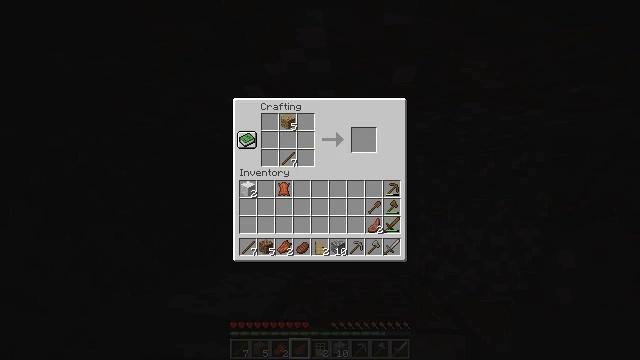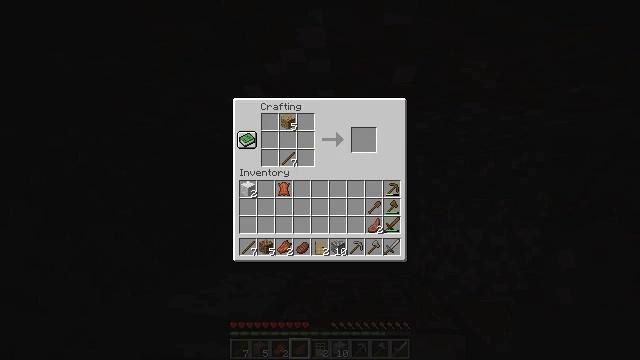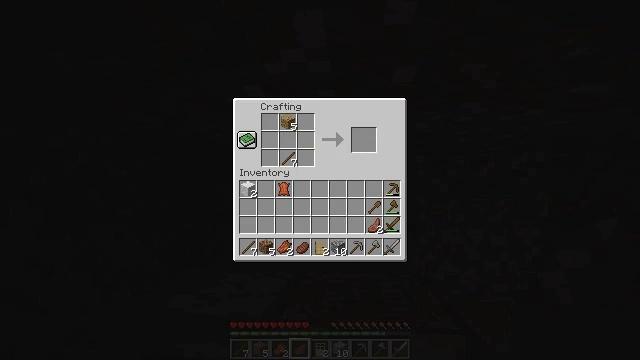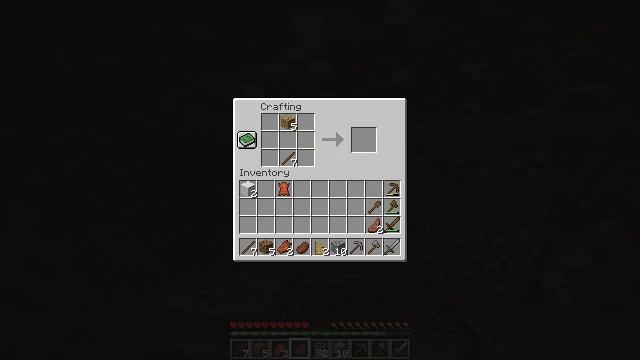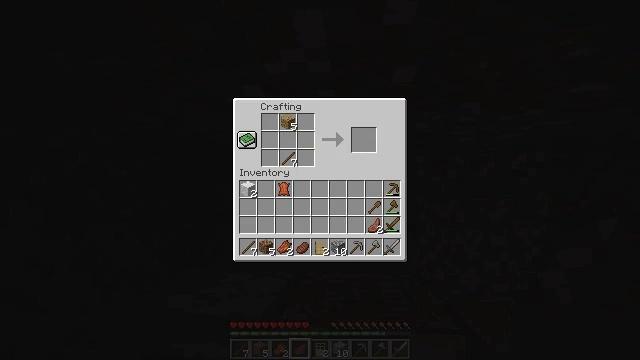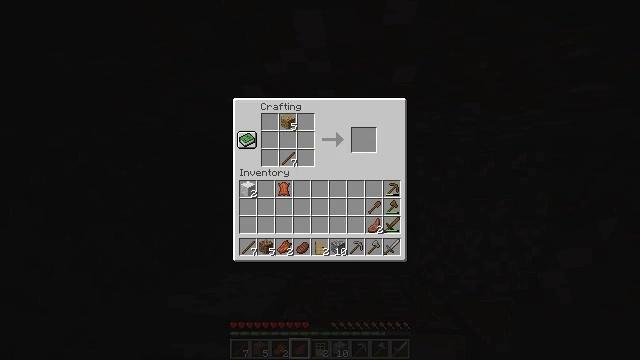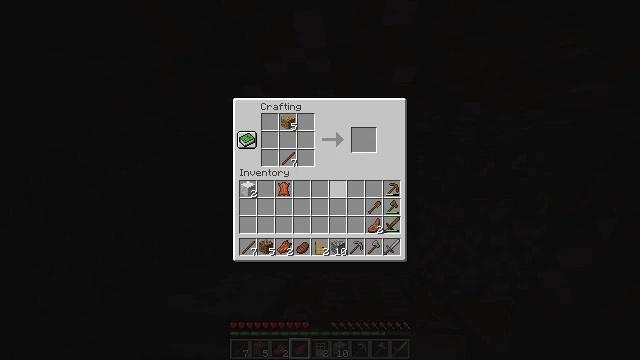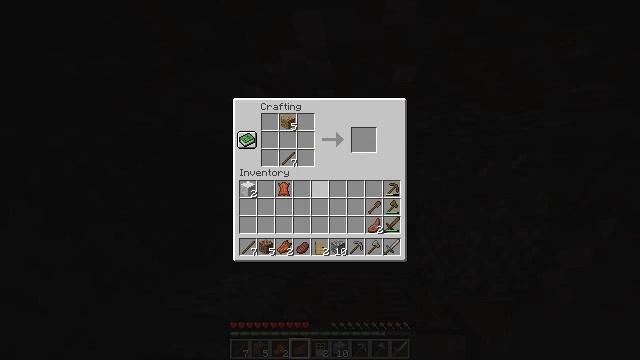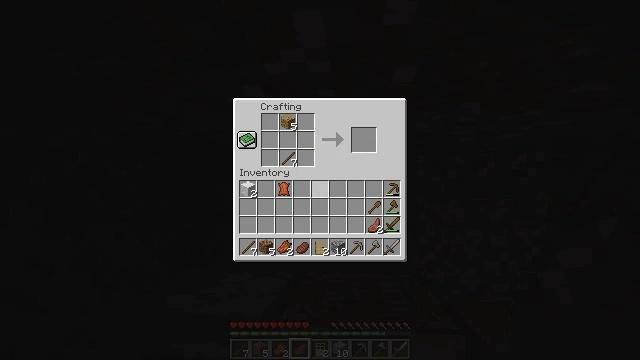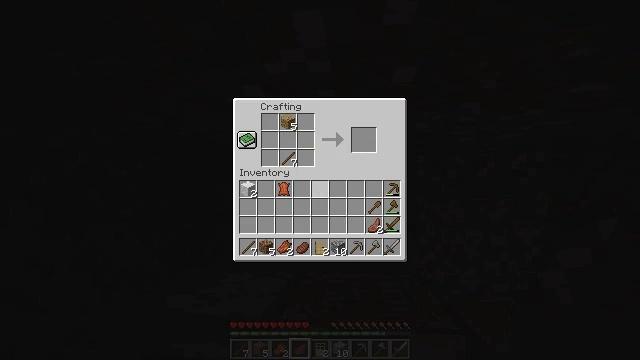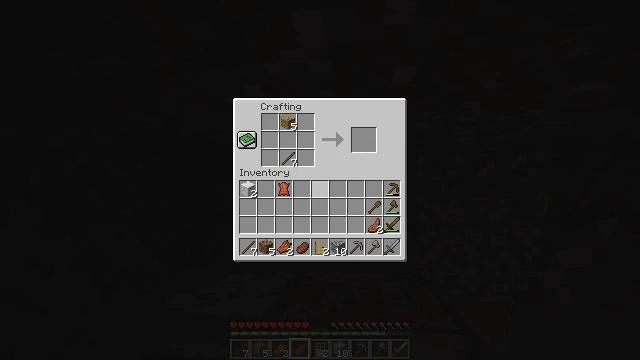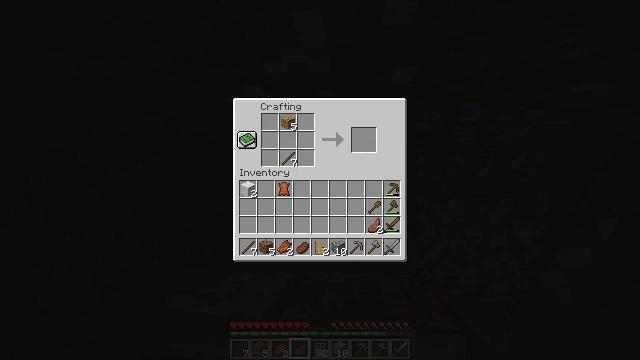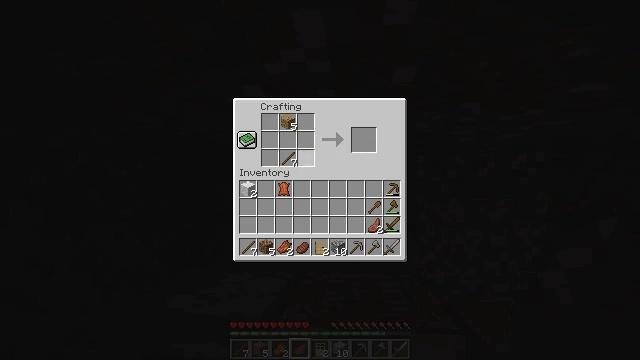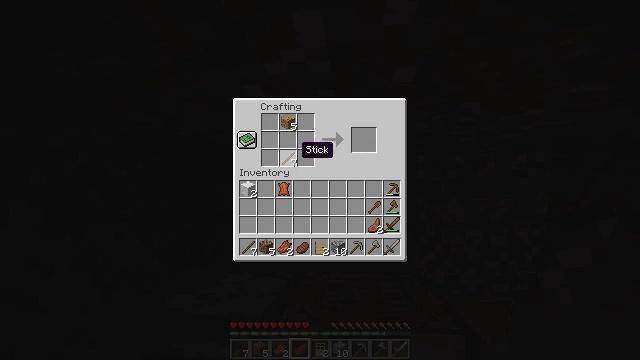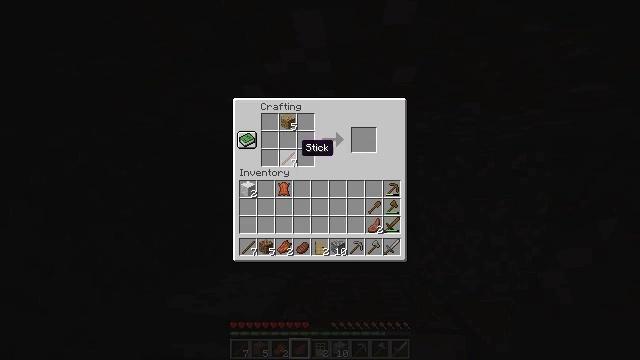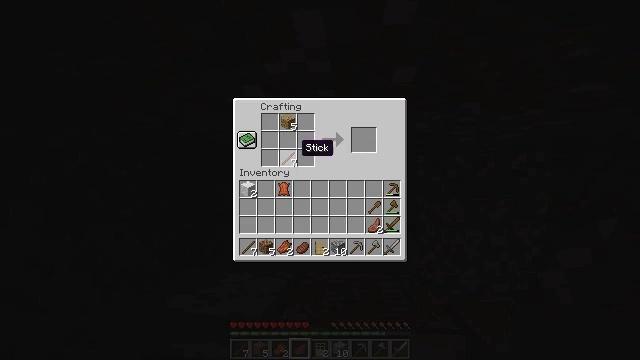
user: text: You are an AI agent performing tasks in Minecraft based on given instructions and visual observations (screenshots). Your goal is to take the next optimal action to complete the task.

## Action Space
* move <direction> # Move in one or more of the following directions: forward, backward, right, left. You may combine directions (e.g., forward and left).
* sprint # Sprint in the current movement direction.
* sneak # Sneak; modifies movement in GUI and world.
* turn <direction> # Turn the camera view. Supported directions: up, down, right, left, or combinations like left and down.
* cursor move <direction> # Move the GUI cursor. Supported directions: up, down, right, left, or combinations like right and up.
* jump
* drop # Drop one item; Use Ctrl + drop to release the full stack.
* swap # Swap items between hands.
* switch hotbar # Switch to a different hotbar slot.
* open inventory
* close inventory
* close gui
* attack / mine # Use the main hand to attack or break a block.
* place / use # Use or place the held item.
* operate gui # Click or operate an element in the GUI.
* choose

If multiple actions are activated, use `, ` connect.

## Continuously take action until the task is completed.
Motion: motion action
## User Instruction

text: Use cobblestone to make a stone hoe.
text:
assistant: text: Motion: no_op
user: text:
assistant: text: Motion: no_op
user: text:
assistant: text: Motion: no_op
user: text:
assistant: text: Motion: no_op
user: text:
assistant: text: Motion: cursor move right and down
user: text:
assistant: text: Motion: no_op
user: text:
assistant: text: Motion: no_op
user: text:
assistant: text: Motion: no_op
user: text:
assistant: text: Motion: no_op
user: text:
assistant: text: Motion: no_op
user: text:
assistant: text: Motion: no_op
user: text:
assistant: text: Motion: cursor move left and up
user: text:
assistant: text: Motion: no_op
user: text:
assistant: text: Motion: no_op
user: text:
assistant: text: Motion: no_op
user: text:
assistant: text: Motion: operate gui
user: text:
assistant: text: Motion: operate gui
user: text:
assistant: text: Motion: no_op
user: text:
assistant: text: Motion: cursor move down
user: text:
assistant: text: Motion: cursor move left and down
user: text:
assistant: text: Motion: cursor move left and down
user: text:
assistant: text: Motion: no_op
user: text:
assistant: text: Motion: no_op
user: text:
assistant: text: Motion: no_op
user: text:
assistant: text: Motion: no_op
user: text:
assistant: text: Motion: no_op
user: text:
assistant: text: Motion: cursor move down
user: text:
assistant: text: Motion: no_op
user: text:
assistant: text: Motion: operate gui
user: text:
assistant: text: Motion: operate gui